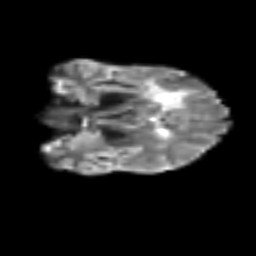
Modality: T2w
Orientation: coronal
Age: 46
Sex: male
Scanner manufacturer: siemens
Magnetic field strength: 3 T
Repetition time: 6.1 s
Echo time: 0.101 s